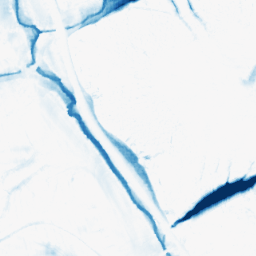
Category: morphological
Decomposition family: morphological_ellipse
Decomposition parameters: operation: closing
width: 30
height: 20
Upsampling method: sinc_blackman
Upsampling parameters: scale: 2
kernel_size: 4
Upsampling scale: 2